Interaction volume radius: 5 \u00c5
Interaction volume height: 25 \u00c5
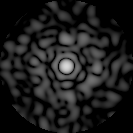
Disorder parameter: 0.81